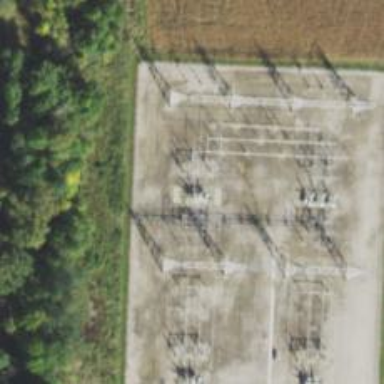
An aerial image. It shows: Switch for power supply.